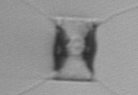
Label: Chaetoceros_similis